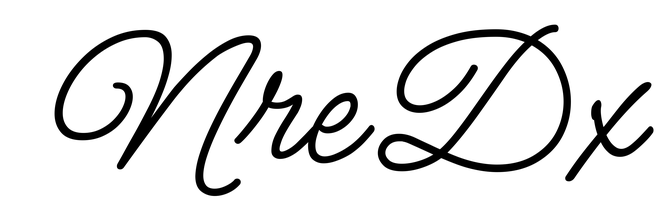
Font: MeowScript-Regular